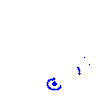
Particle: pion